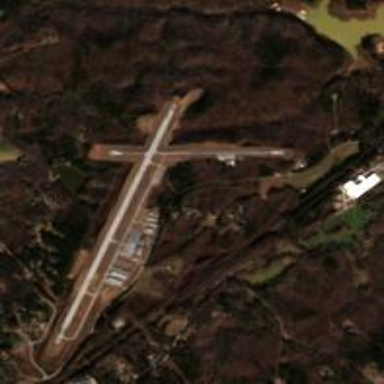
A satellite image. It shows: Runway at airport.